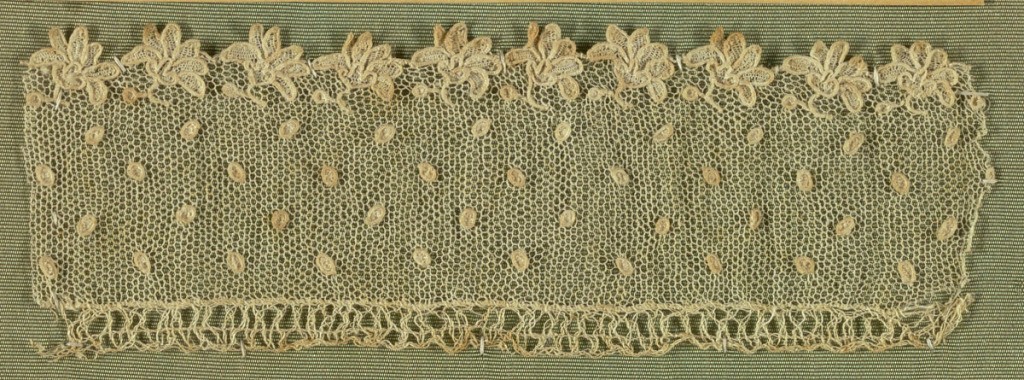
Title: Cooper Union Museum Lace Study Card
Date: late 18th century
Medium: linen Technique: needle lace
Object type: Fragment
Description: Alençon-style narrow border with lower edge in a design of minute blossoms. Ground powdered with dots.